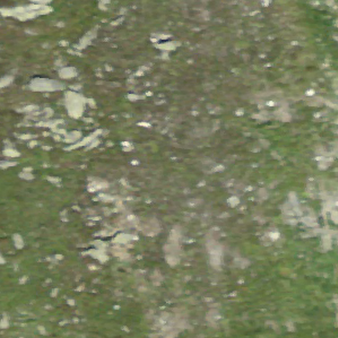
Label: other